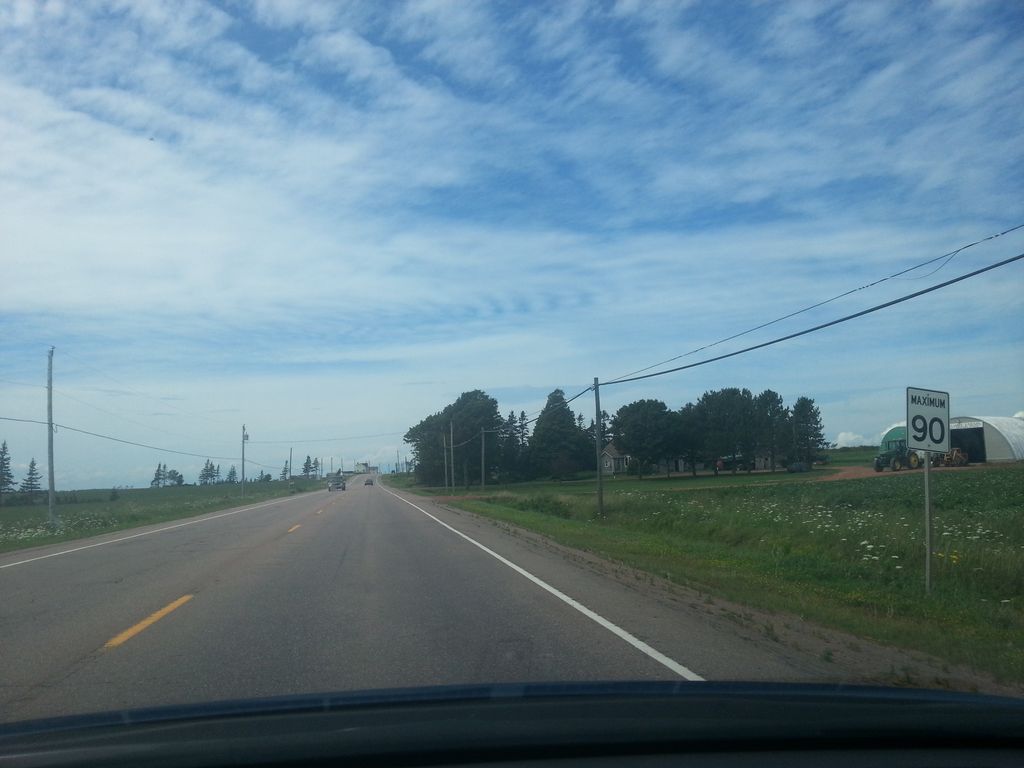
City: charlottetown